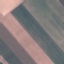
Land use / land cover class: AnnualCrop